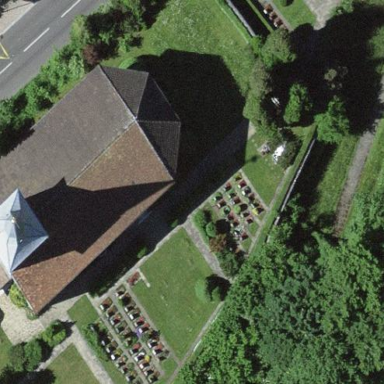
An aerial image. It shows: Grave yard.